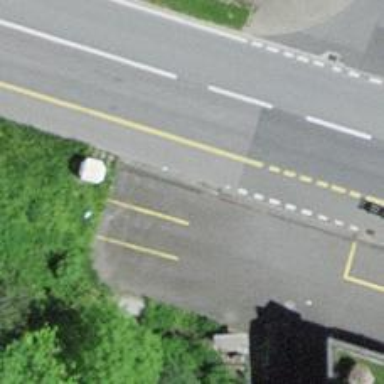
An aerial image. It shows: Recycling container for recycling.